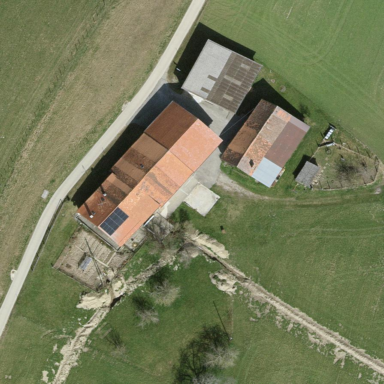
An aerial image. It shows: Farmyard area.